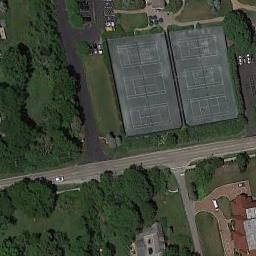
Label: tennis_court